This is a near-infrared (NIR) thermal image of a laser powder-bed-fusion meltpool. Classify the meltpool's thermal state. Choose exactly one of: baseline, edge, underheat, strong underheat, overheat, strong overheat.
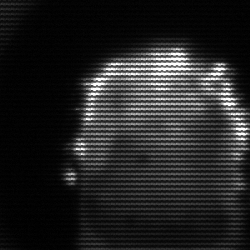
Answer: baseline